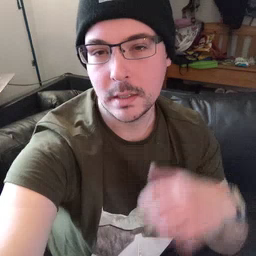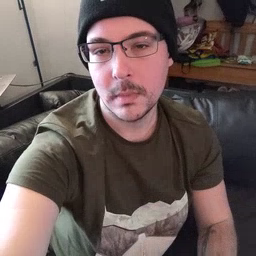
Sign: that